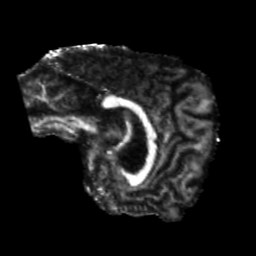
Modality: FA
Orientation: sagittal
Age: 42
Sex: male
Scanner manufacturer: siemens
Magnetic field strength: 3 T
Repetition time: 5.25 s
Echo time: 0.08 s